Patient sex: F
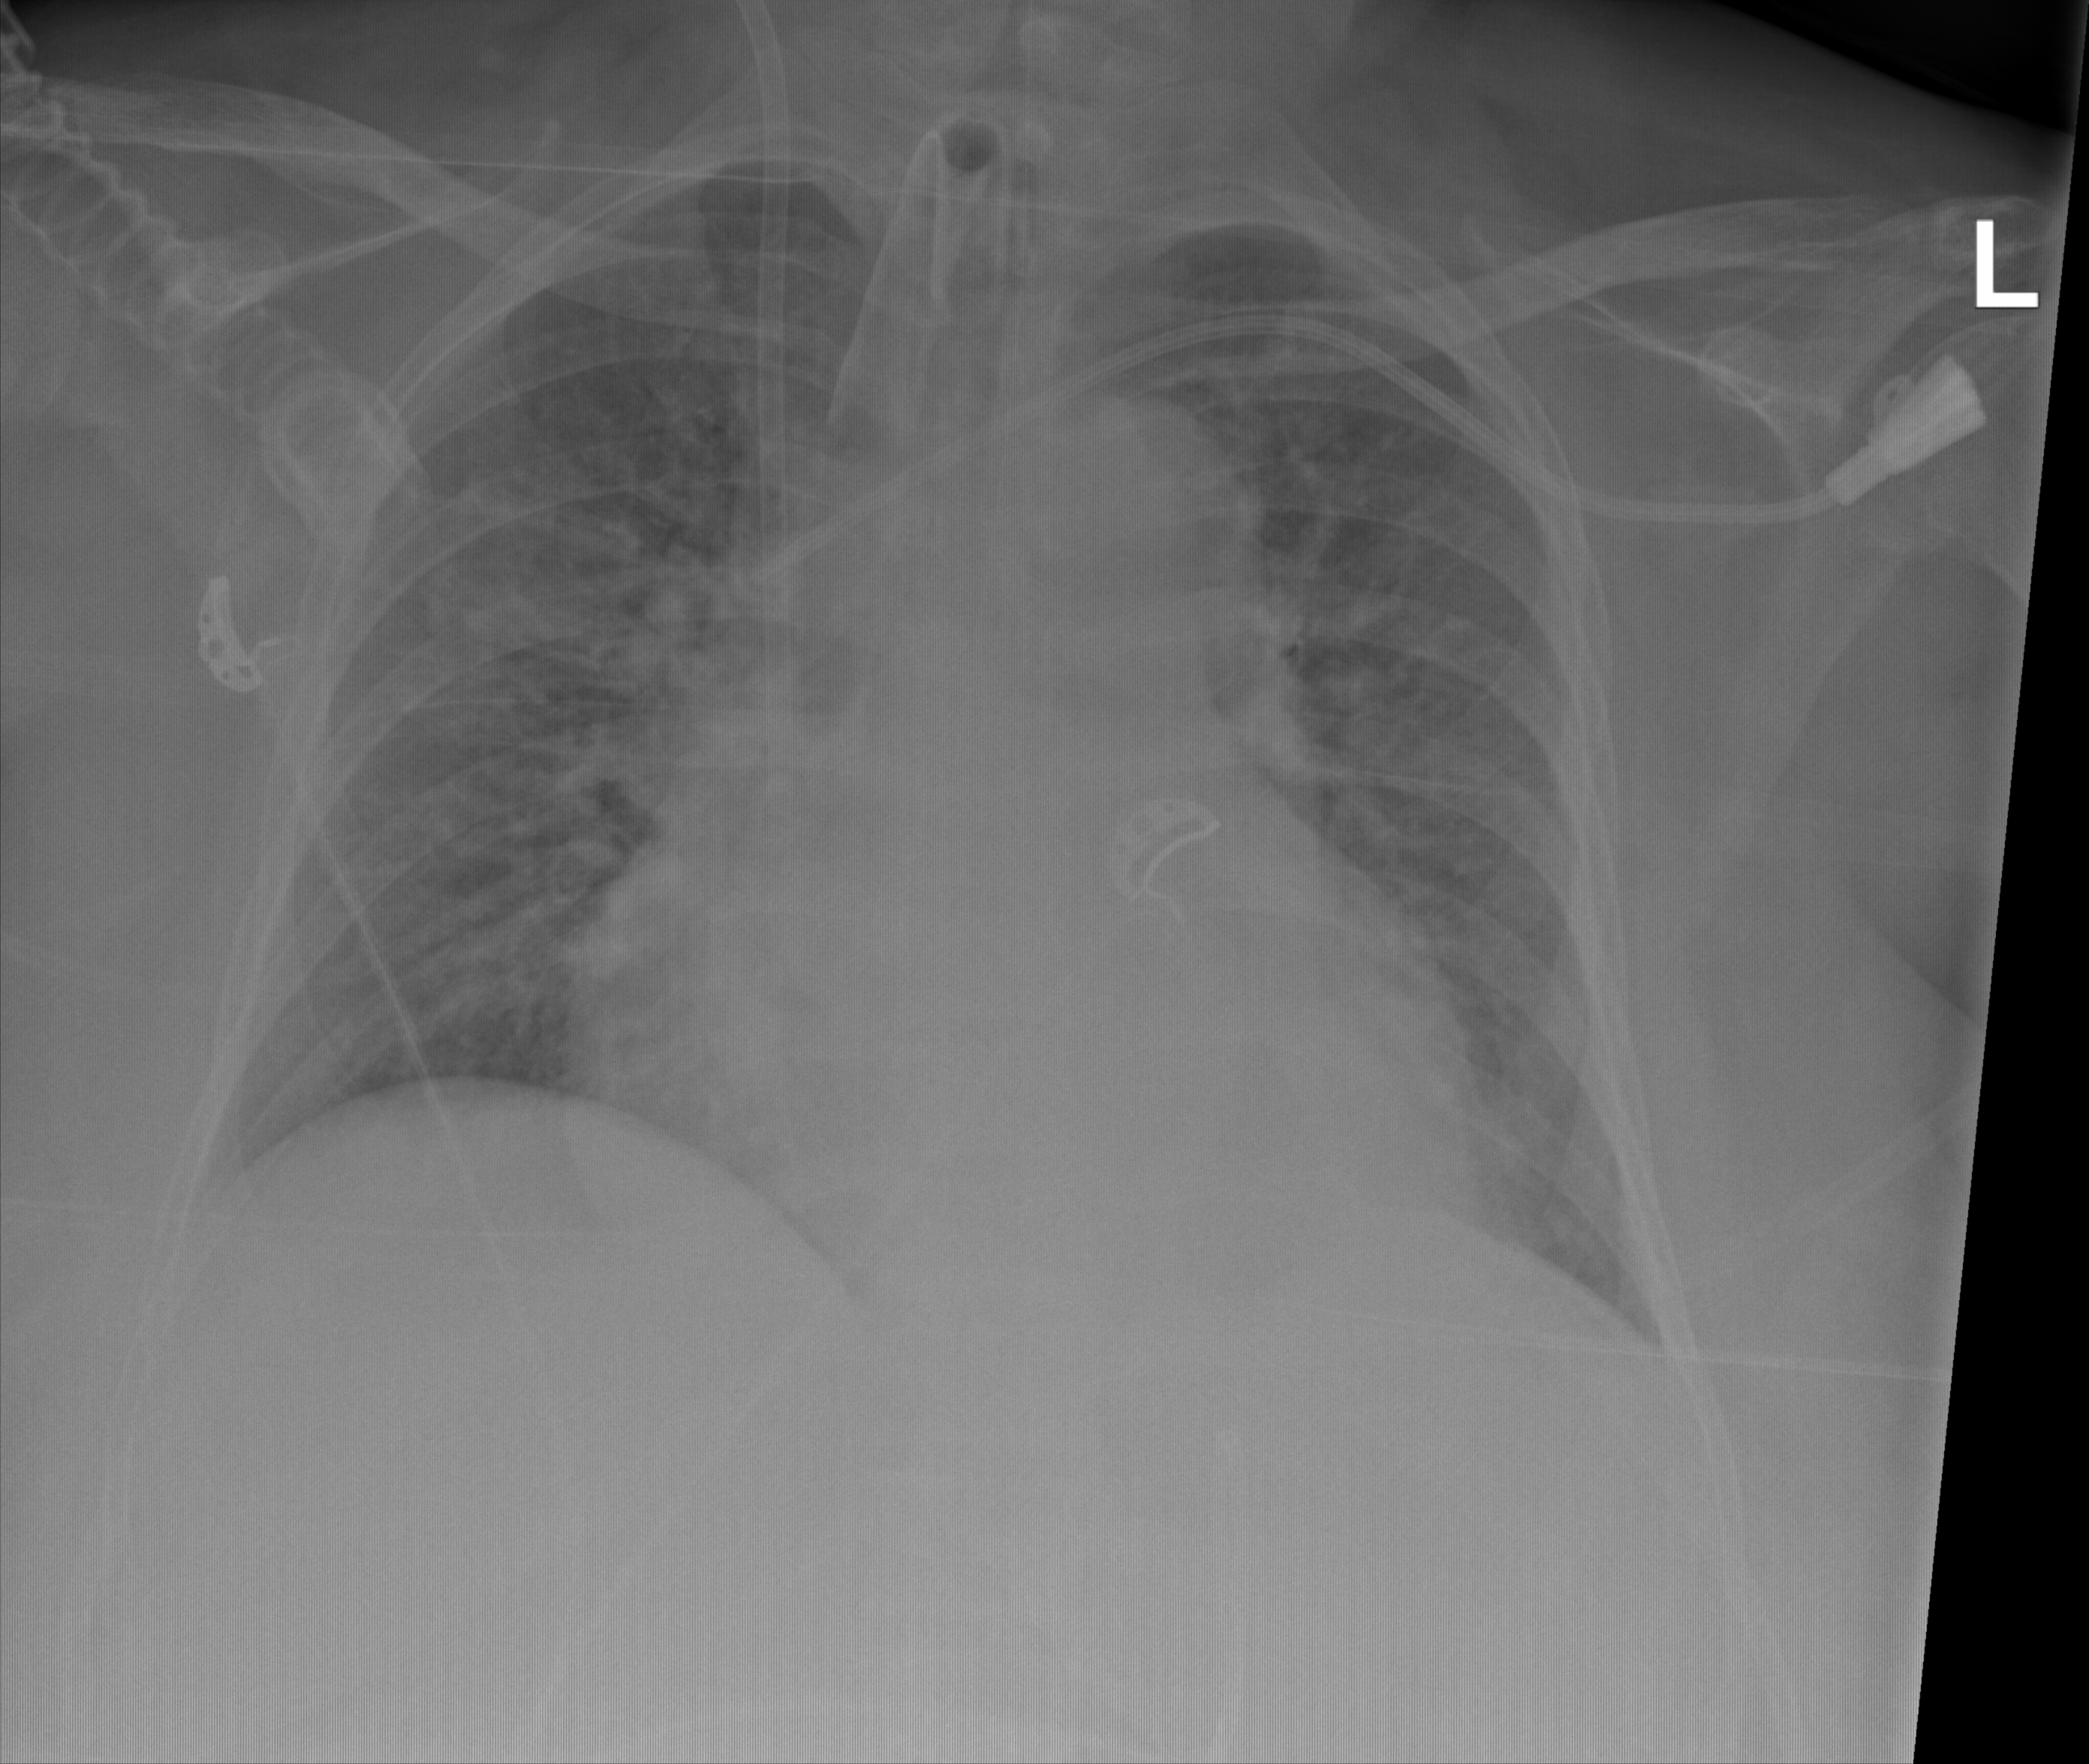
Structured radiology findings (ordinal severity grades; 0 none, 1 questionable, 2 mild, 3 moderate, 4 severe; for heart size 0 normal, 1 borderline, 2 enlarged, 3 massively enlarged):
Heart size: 2
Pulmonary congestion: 2
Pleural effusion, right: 1
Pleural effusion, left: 1
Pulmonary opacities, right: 3
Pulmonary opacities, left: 3
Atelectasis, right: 2
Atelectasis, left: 2